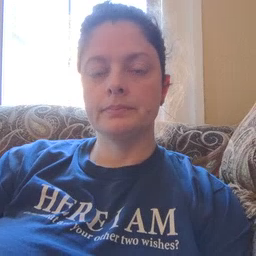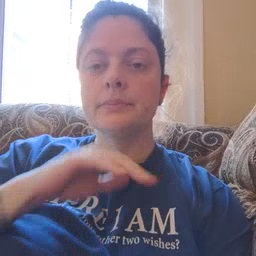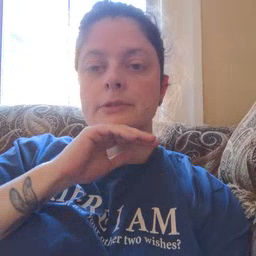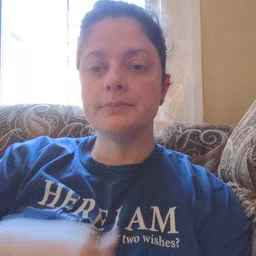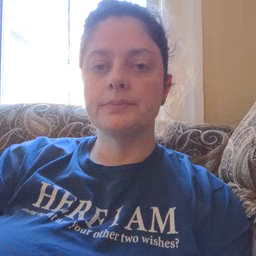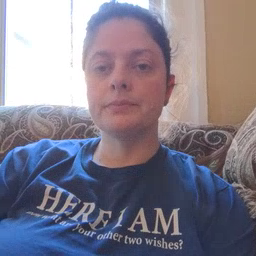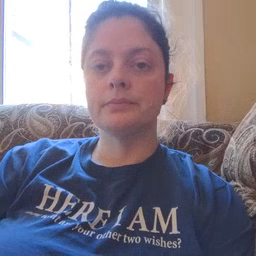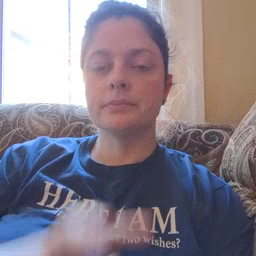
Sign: pig